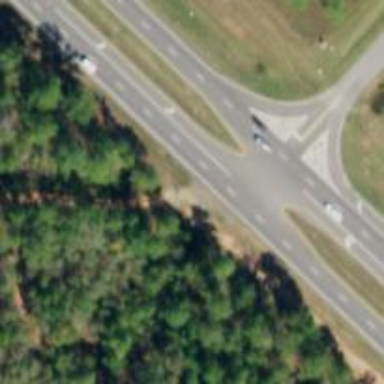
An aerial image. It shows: Trunk link highway.